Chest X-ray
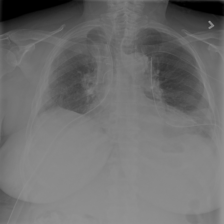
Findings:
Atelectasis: positive
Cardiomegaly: negative
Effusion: negative
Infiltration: positive
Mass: negative
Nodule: negative
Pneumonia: negative
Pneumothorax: negative
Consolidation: negative
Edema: negative
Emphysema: negative
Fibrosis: negative
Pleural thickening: negative
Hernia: negative